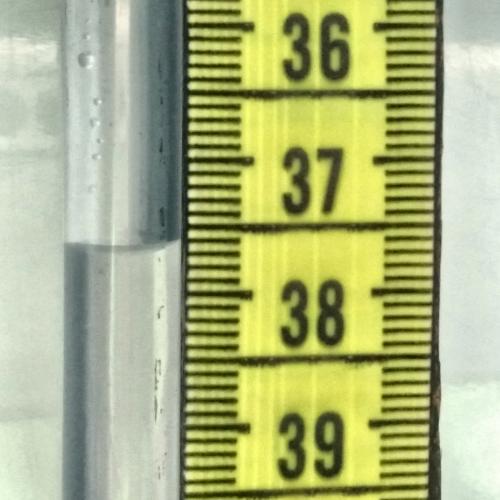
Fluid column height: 37.6 cm